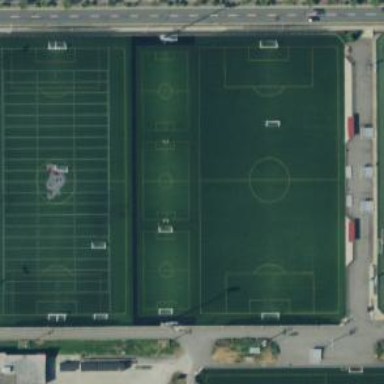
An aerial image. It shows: Soccer pitch with artificial turf for leisure sports activities.